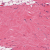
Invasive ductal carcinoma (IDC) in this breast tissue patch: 0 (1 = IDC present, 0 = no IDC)